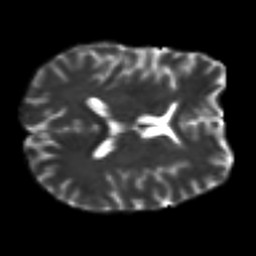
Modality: T2w
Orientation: axial
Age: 42
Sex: male
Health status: ill
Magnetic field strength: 3 T
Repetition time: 9 s
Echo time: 0.093 s